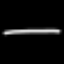
Label: line